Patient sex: F
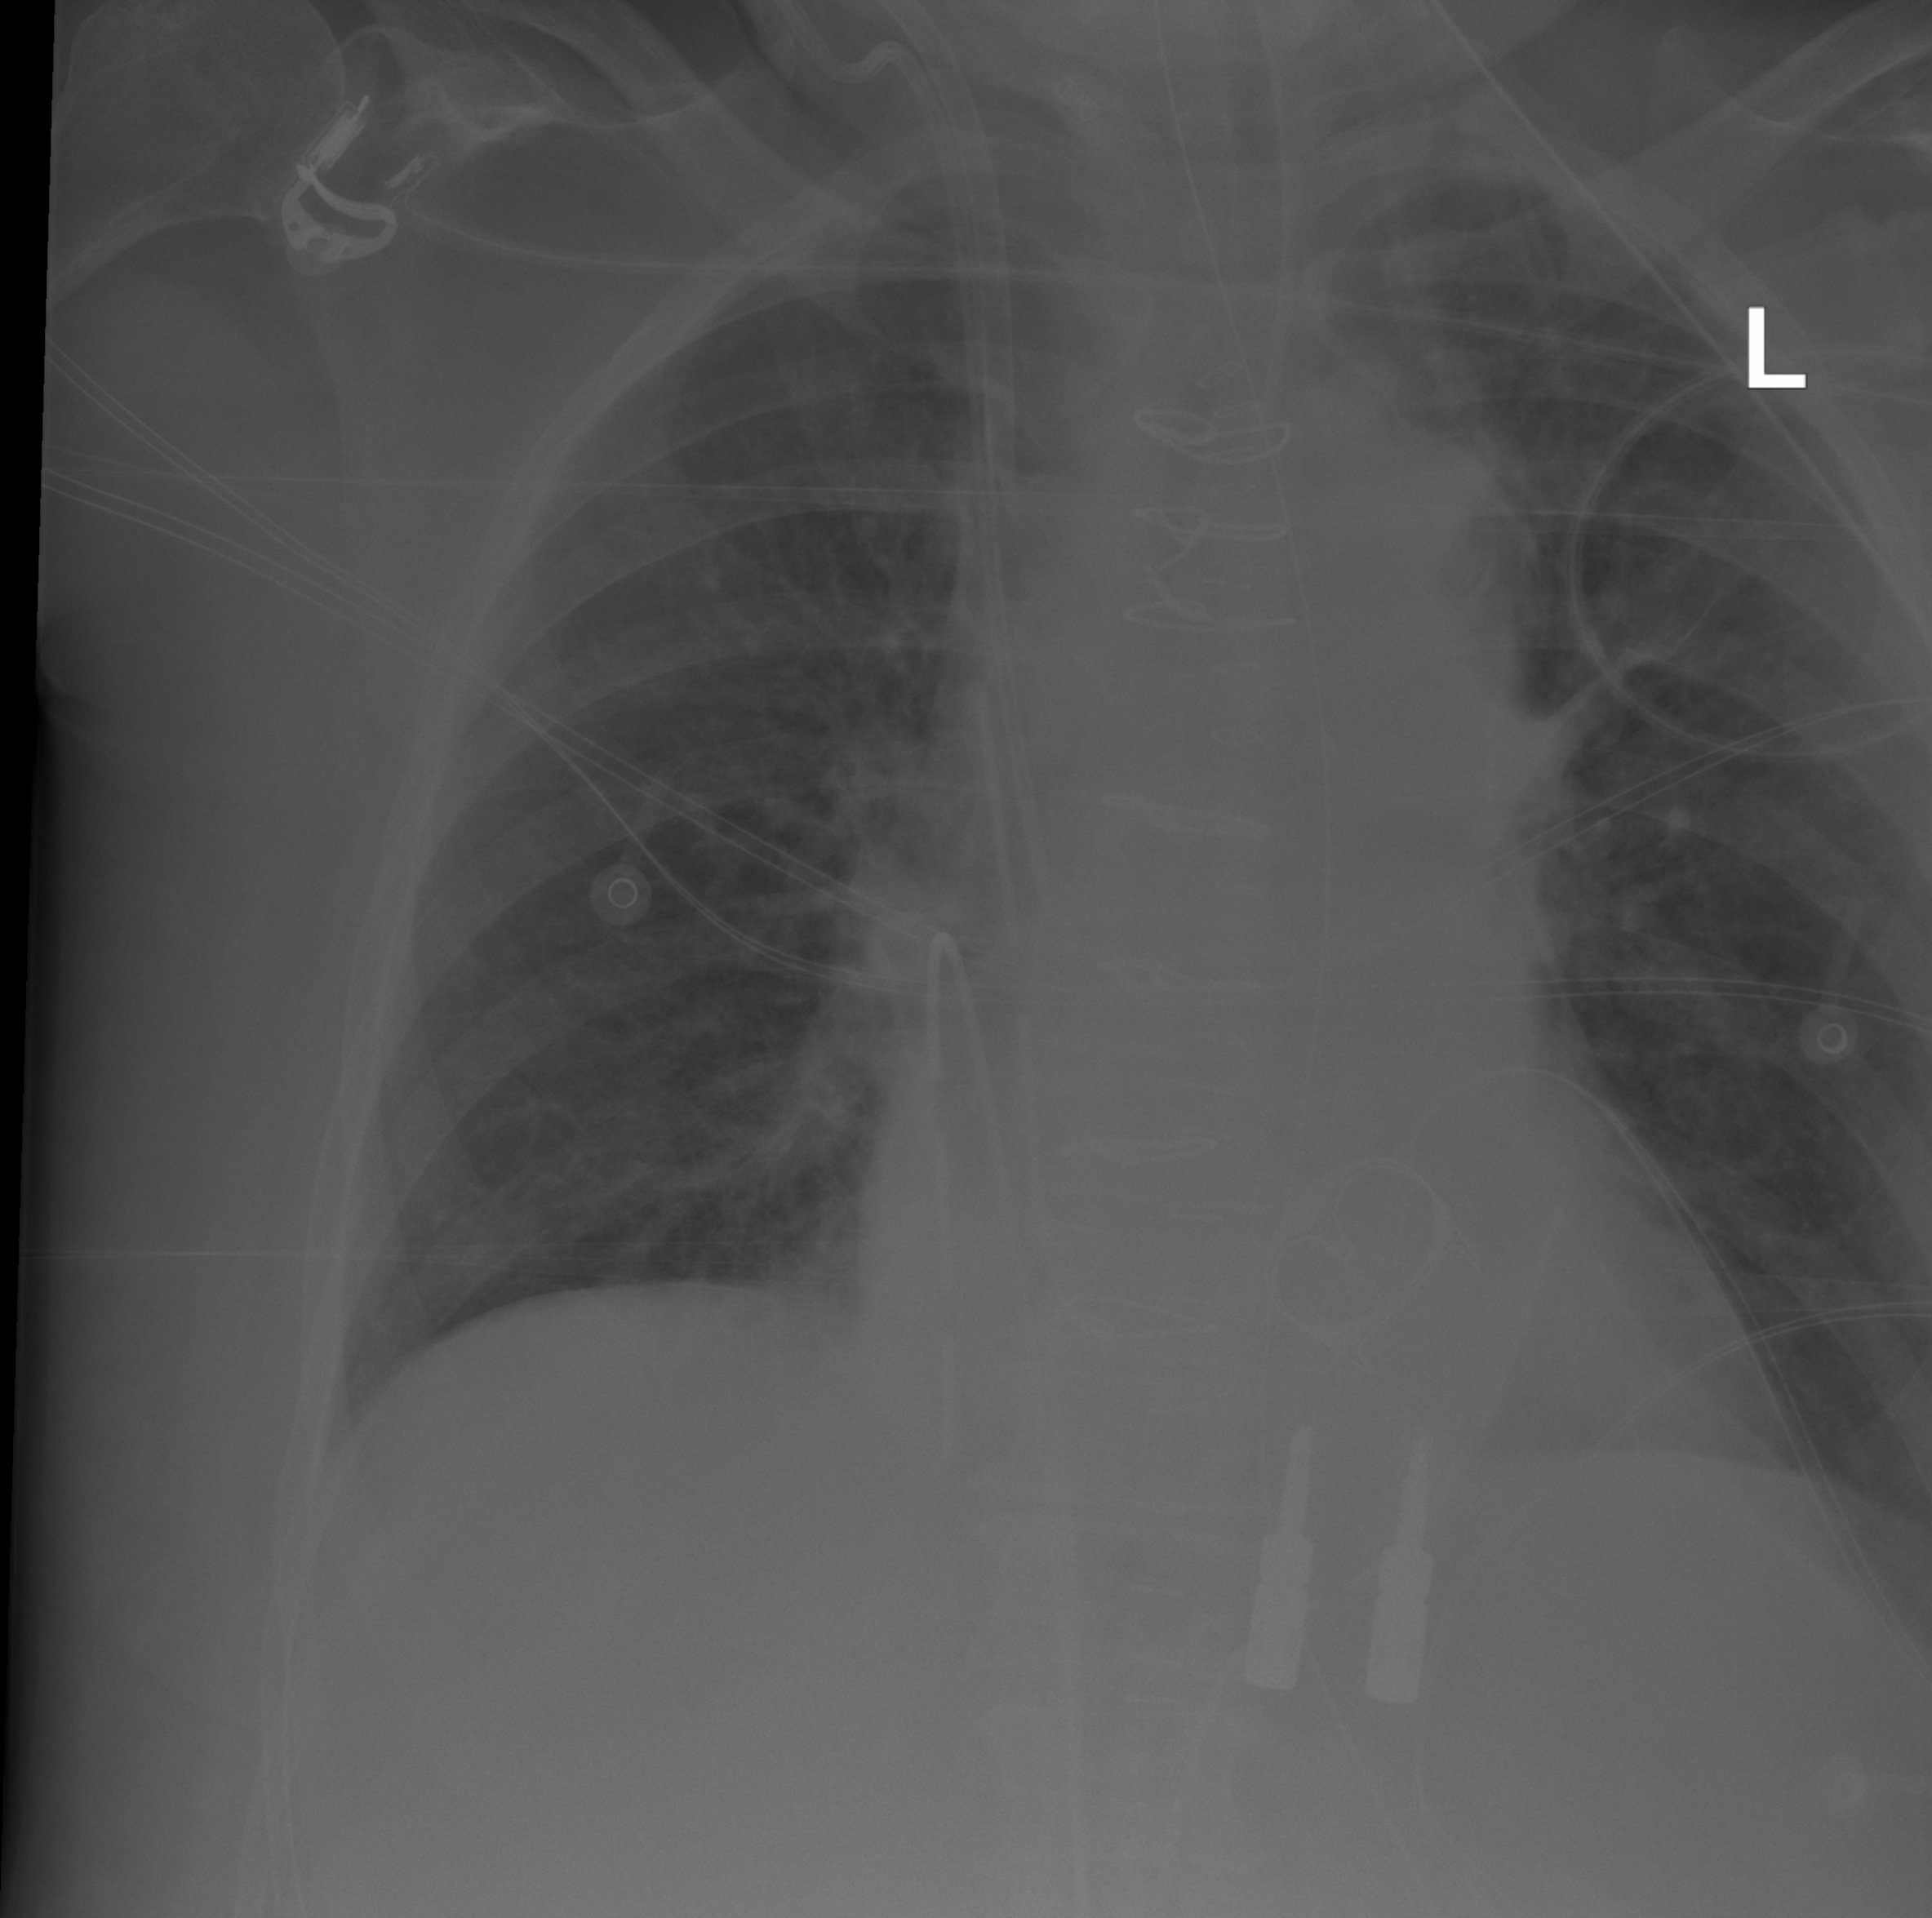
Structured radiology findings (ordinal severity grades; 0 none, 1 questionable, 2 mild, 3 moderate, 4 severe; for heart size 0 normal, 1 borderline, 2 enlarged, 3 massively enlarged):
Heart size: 1
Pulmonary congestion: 2
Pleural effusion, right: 0
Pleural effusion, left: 0
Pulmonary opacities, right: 0
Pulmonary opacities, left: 0
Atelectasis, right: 0
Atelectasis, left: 2